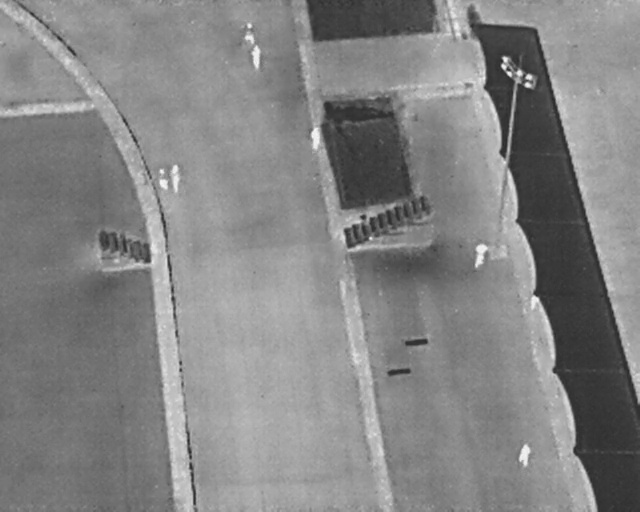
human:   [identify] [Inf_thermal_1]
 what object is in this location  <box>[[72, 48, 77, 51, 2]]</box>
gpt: <ref>1 large person at the right</ref>

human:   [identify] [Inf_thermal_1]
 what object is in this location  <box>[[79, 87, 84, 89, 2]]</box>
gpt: <ref>1 large person at the bottom right</ref>